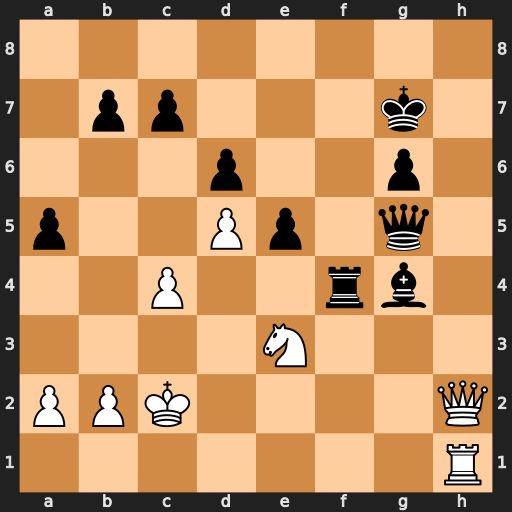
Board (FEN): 8/1pp3k1/3p2p1/p2Pp1q1/2P2rb1/4N3/PPK4Q/7R
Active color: w
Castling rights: -
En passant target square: -
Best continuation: Qh8+ Kf7 Rh7#